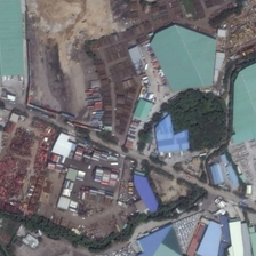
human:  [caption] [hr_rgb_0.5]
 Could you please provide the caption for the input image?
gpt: There are many buildings and some green trees in the industrial area.

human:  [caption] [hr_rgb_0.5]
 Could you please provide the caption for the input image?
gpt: Many buildings and some green trees are in the industrial area.

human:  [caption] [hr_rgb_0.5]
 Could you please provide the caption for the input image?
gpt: This is a bustling industrial area inside many facades.

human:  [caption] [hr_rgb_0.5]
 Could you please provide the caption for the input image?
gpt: This is a prosperous industrial area with many factories.

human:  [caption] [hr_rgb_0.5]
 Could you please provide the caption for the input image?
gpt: Many buildings and some green trees are in an industrial area.